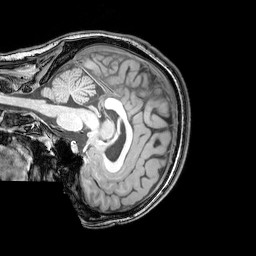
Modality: T1w
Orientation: sagittal
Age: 24
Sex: female
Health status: healthy
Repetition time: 0.081 s
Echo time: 0.037 s